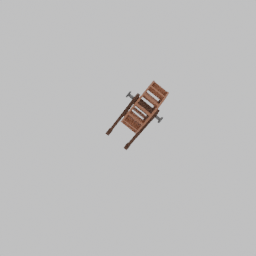
Label: mechanical